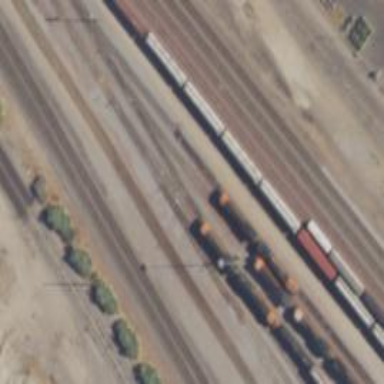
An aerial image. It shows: Railway yard.